Field crop: maize
Growth stage: 2
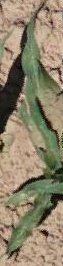
Species: maize